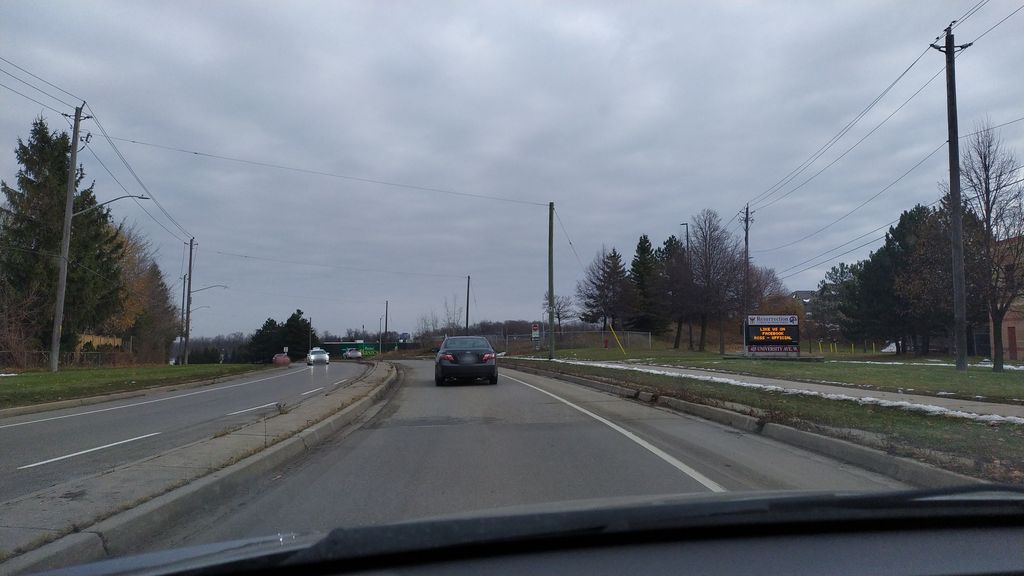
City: kitchener-waterloo